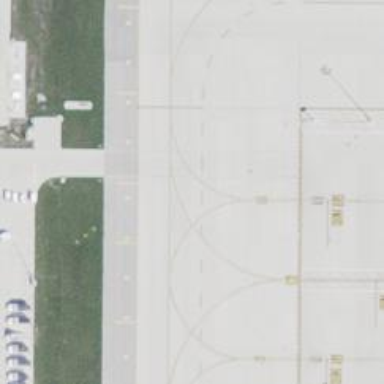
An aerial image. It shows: View of taxiway at the airport.